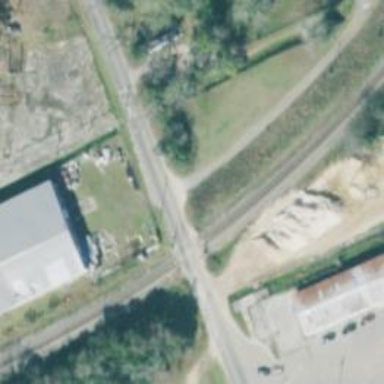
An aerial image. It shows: Level crossing with lights on the railway.